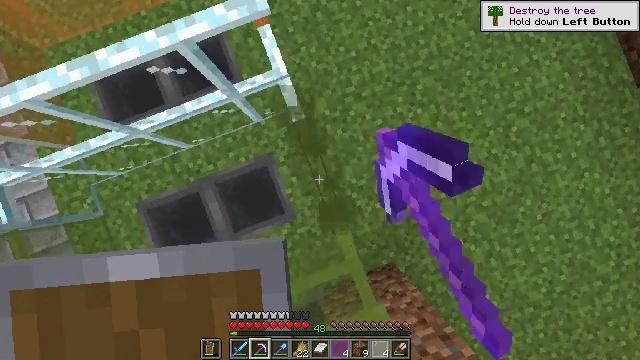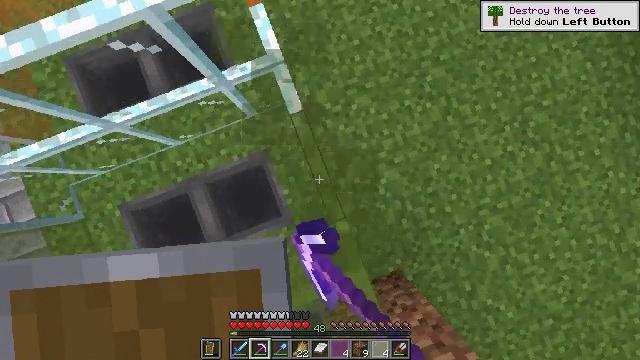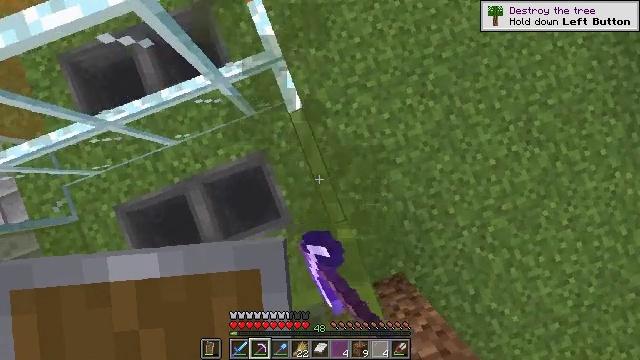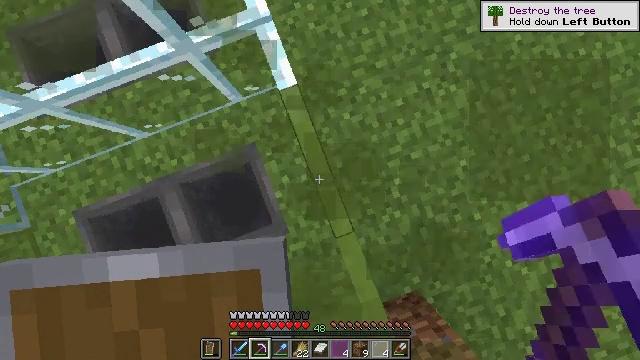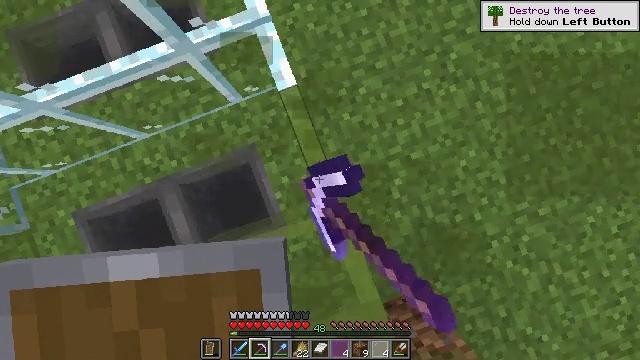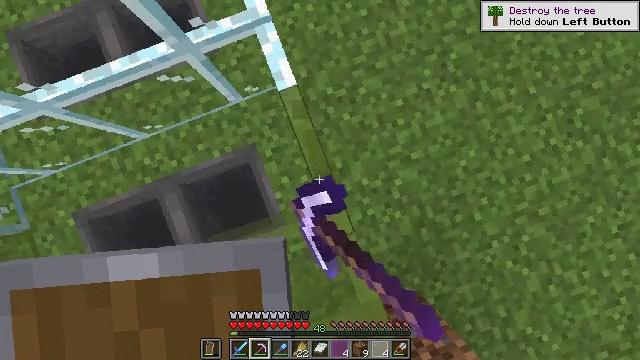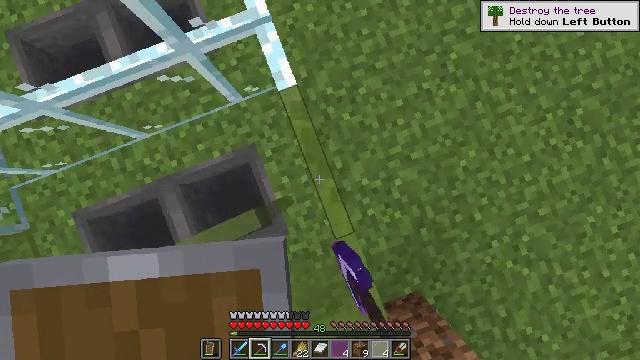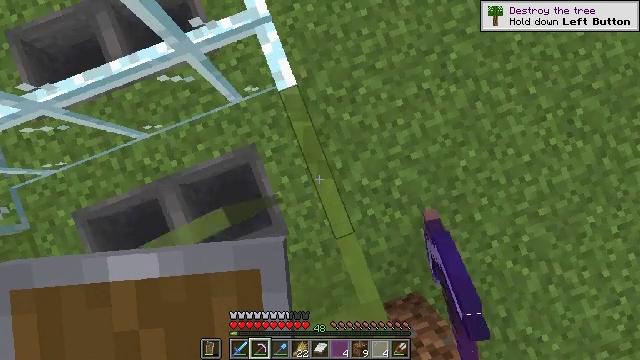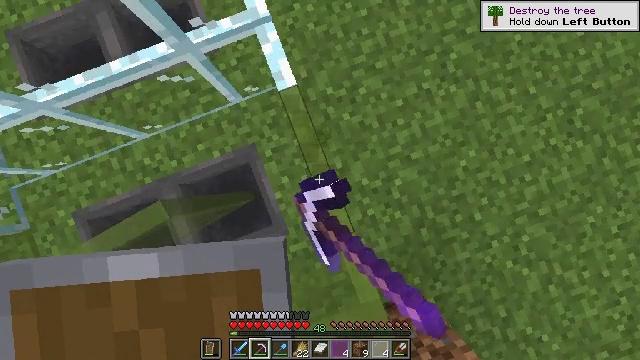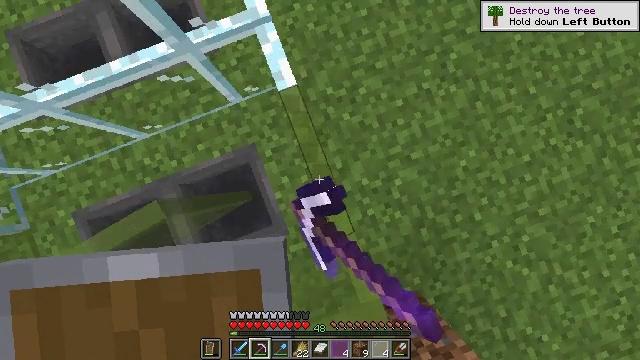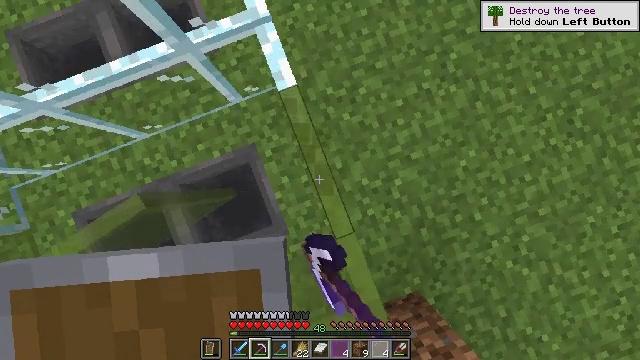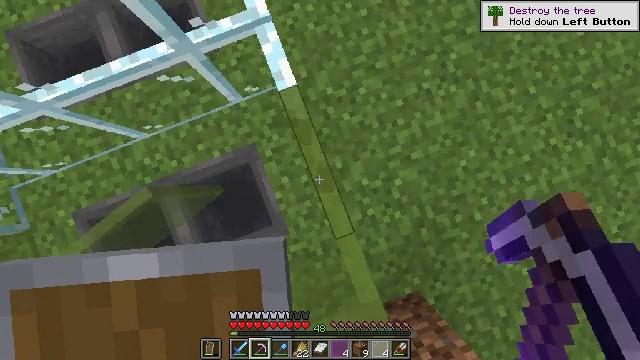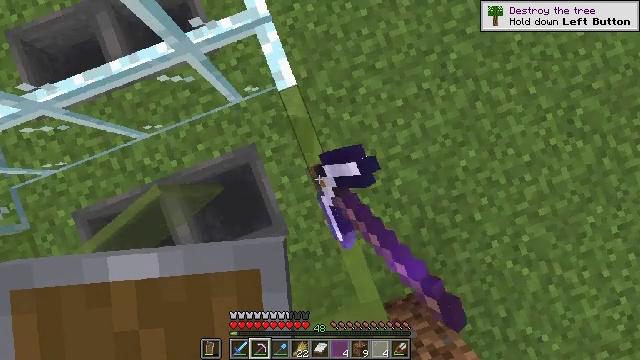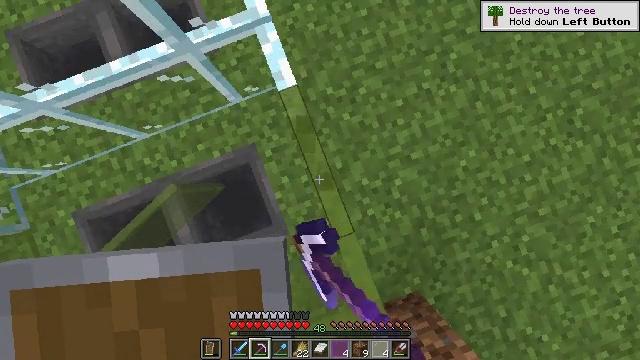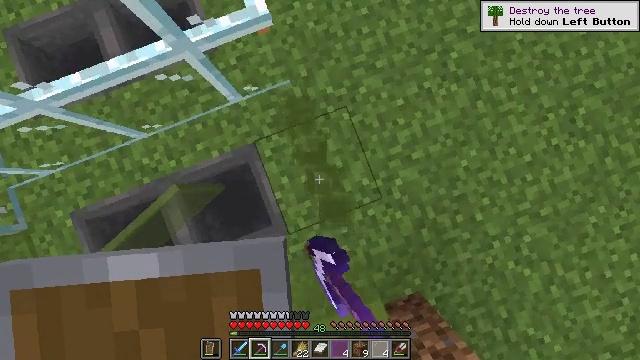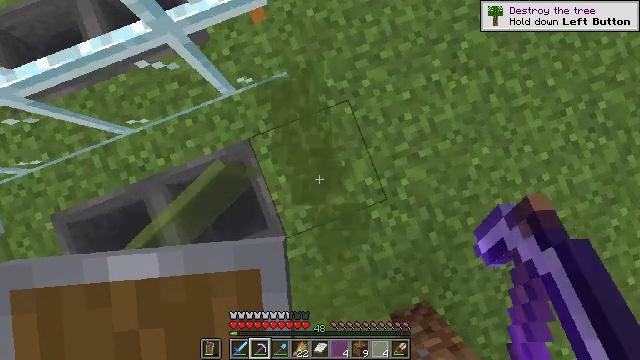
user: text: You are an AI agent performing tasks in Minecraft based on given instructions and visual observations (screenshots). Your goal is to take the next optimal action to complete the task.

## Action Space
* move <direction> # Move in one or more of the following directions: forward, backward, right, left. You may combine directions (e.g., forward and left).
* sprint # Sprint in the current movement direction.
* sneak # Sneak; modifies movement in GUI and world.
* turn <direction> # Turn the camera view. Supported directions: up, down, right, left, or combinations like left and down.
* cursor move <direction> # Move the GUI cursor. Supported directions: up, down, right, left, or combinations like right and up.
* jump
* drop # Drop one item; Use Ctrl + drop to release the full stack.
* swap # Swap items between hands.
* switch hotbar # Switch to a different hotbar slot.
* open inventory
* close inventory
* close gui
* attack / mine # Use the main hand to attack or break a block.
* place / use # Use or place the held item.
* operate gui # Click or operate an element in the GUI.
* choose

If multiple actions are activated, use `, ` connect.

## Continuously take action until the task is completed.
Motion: motion action
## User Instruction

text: Break the green stained glass pane.
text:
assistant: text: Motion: attack / mine
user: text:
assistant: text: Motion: attack / mine
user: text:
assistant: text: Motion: attack / mine
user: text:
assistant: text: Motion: attack / mine
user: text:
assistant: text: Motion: attack / mine
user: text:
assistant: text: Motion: attack / mine
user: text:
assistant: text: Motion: attack / mine
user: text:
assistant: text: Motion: attack / mine
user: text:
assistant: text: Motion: attack / mine
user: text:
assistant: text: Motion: attack / mine
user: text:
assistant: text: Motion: attack / mine
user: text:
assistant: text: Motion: attack / mine
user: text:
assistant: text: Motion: attack / mine
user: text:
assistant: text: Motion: attack / mine
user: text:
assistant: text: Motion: attack / mine
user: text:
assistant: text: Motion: attack / mine
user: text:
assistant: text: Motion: attack / mine
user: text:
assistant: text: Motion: attack / mine
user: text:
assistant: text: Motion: attack / mine